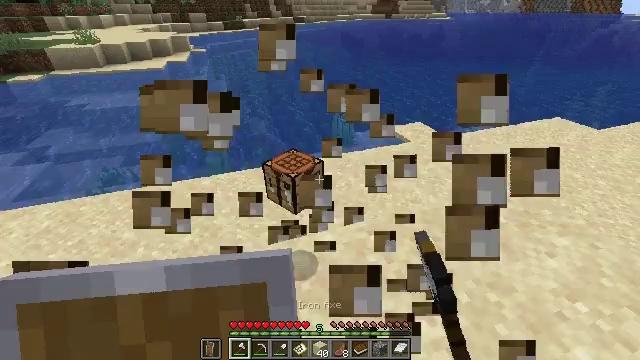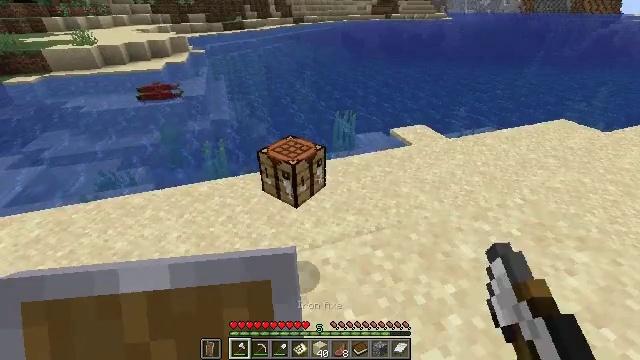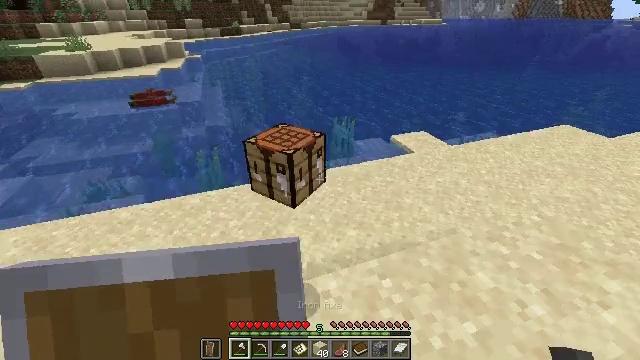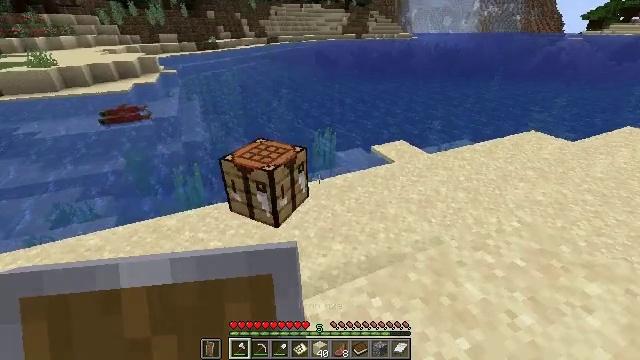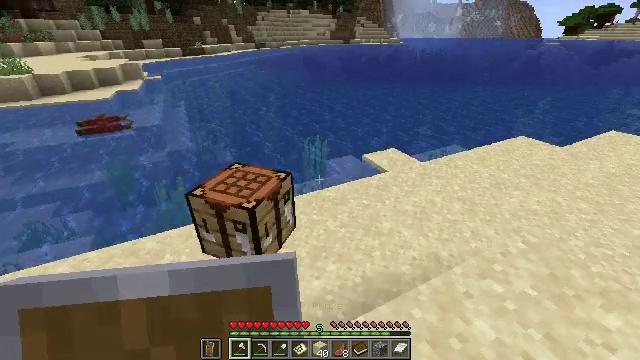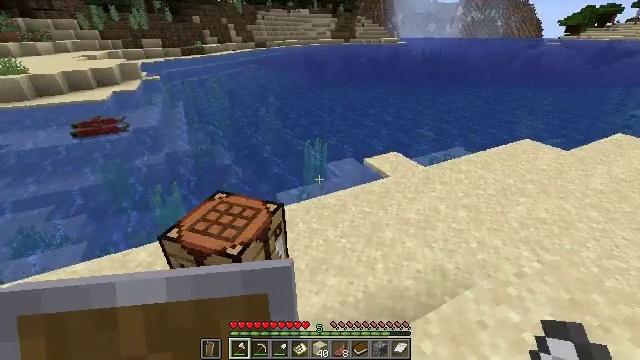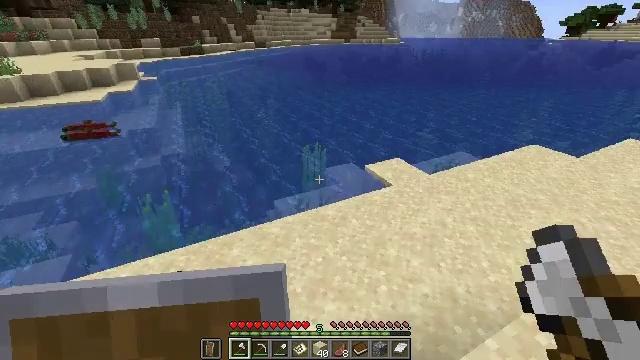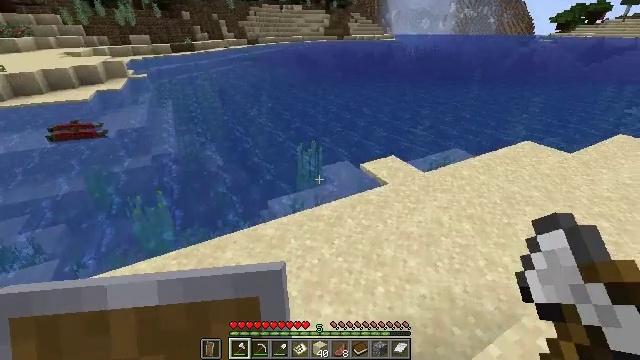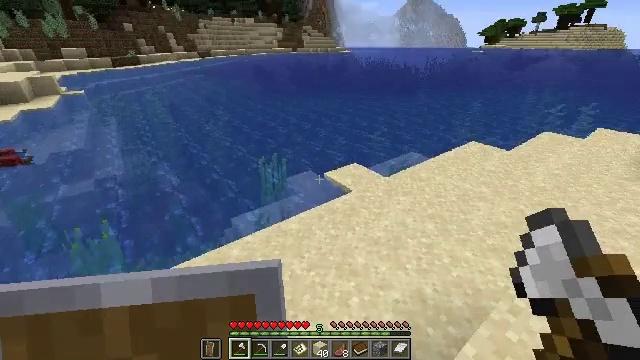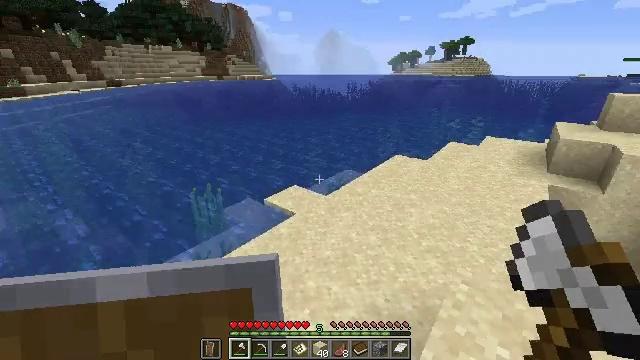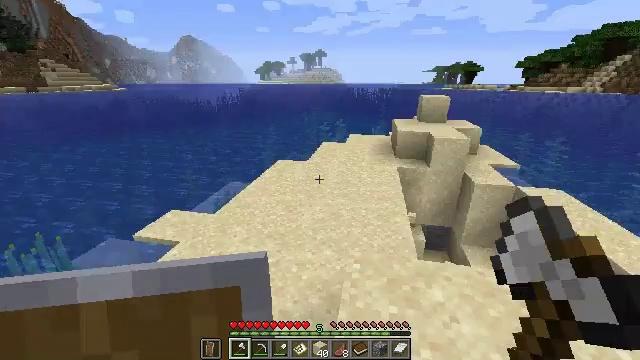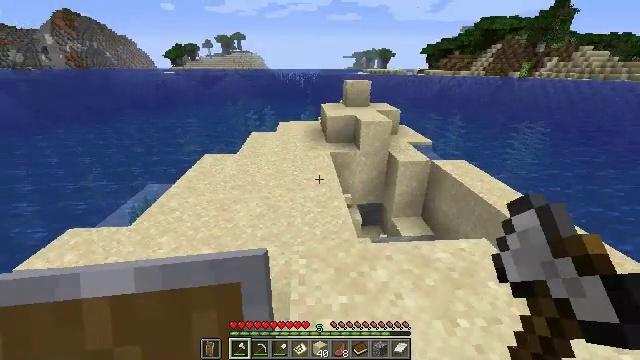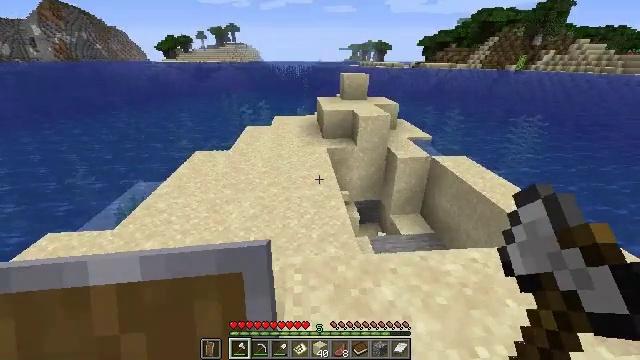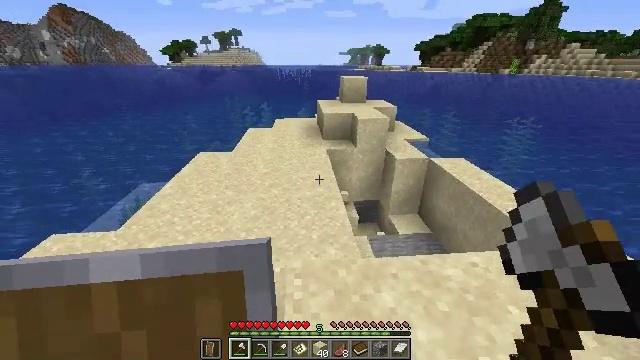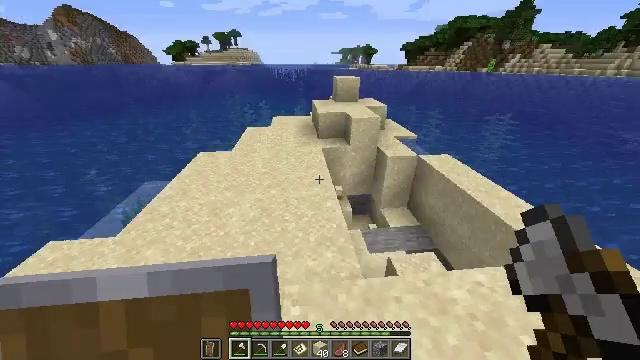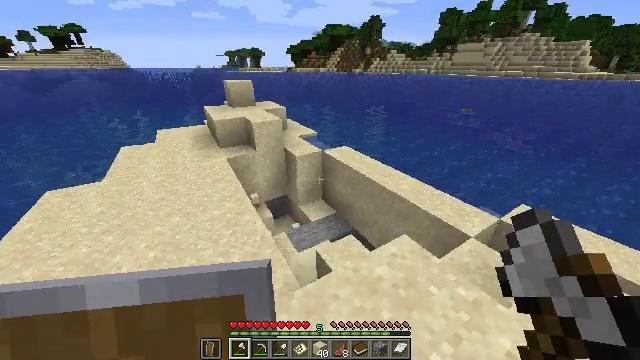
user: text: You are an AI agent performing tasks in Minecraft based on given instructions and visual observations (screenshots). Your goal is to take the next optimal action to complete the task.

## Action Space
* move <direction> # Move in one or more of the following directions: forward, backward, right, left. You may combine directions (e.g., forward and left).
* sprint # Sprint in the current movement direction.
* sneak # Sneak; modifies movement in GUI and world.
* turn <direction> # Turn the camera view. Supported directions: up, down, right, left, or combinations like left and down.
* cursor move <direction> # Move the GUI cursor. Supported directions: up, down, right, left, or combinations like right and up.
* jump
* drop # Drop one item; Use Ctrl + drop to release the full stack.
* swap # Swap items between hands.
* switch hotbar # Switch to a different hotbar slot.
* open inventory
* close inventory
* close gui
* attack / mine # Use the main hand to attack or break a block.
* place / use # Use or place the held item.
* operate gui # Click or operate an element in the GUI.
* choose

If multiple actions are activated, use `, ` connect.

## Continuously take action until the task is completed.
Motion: motion action
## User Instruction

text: Remove a filled map from the inventory.
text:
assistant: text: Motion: move forward, attack / mine
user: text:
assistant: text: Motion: move forward, attack / mine
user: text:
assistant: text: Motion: move forward, turn right and up
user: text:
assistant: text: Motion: move forward, turn right and up
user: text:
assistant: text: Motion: move forward
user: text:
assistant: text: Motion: move forward
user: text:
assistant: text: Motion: turn right
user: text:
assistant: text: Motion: turn right and up
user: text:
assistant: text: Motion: turn right and up
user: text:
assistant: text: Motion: move forward, turn right and up
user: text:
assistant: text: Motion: move forward, turn right and down
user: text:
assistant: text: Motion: move forward, sprint, turn down
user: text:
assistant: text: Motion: move forward, sprint
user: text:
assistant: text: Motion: move forward, sprint, turn right and down
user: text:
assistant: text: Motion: move forward, sprint, turn right
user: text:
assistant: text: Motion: move forward, sprint, turn right and up
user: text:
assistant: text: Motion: move forward, sprint, turn up
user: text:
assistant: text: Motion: move forward, sprint, turn left
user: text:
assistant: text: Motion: move forward, sprint
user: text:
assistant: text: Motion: move forward, sprint
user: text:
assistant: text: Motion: turn left
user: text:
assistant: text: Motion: turn left and up
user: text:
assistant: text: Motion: move left, turn left and up
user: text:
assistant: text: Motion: move left, turn left
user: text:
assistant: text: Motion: move left
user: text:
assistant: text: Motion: move left
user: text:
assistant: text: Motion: no_op
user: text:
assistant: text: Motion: no_op
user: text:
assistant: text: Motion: no_op
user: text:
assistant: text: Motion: no_op